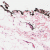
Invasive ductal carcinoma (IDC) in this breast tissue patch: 0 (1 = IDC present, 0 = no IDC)